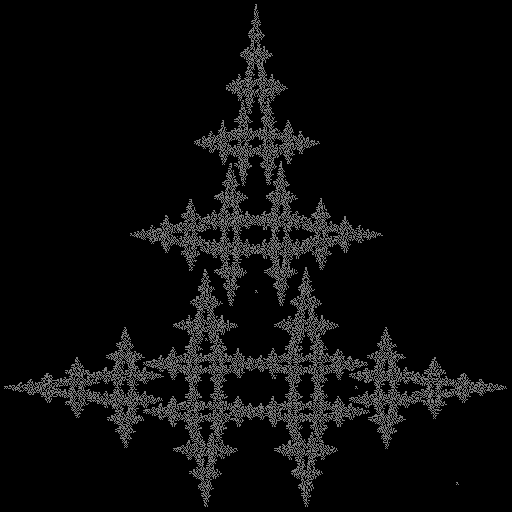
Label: crystal